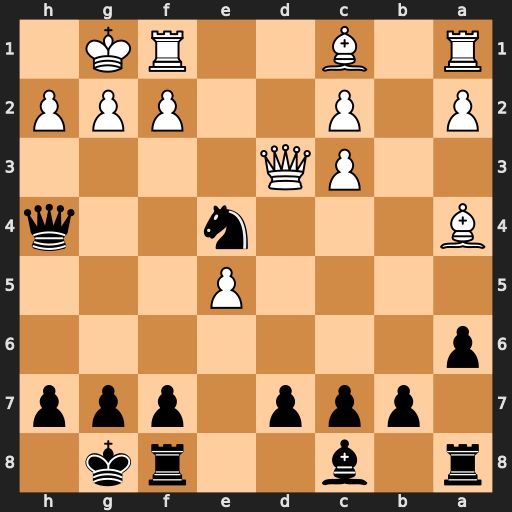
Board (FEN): r1b2rk1/1ppp1ppp/p7/4P3/B3n2q/2PQ4/P1P2PPP/R1B2RK1
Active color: b
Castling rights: -
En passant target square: -
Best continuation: Nc5 Qd4 Qxd4 cxd4 Nxa4